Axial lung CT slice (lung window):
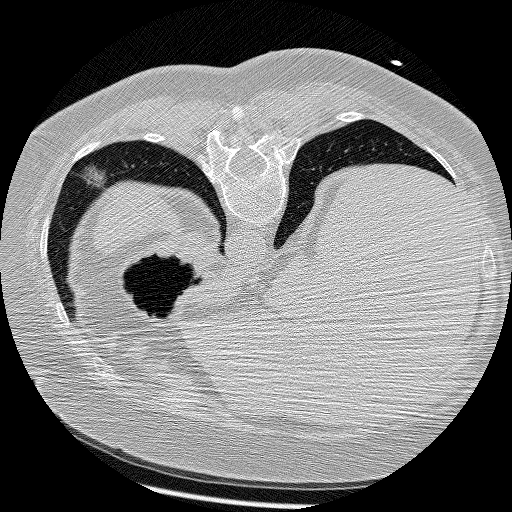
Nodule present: yes
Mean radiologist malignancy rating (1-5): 4.5